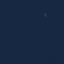
Label: SeaLake